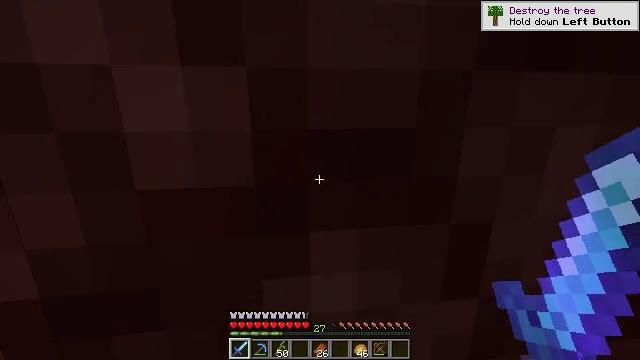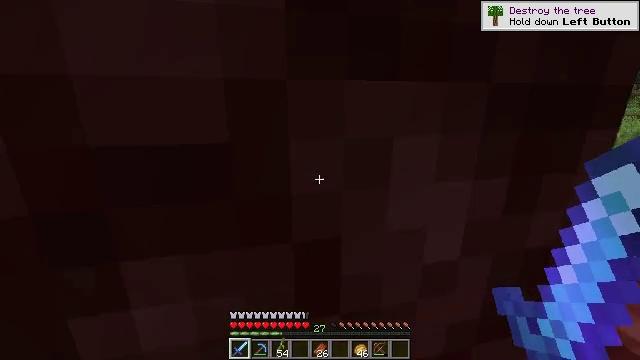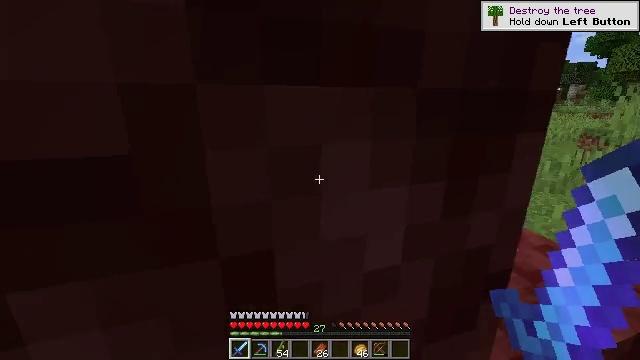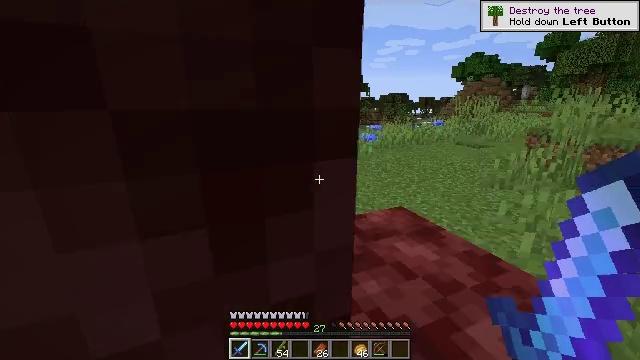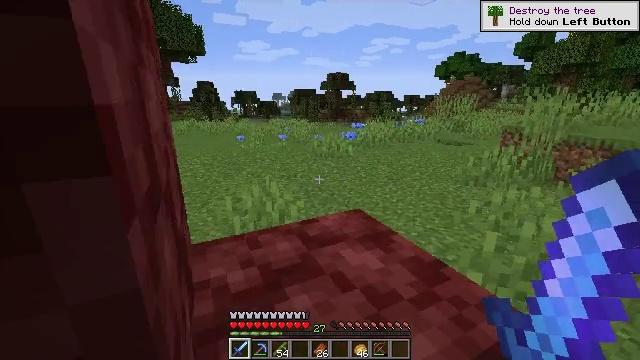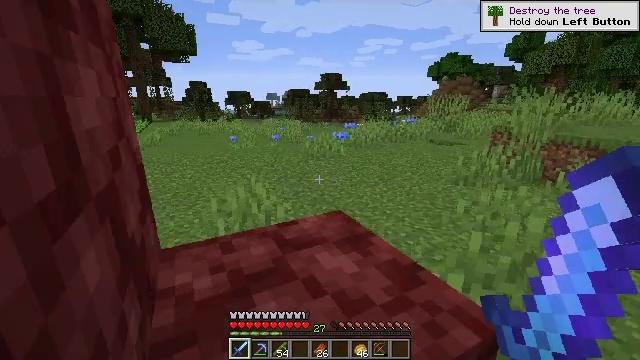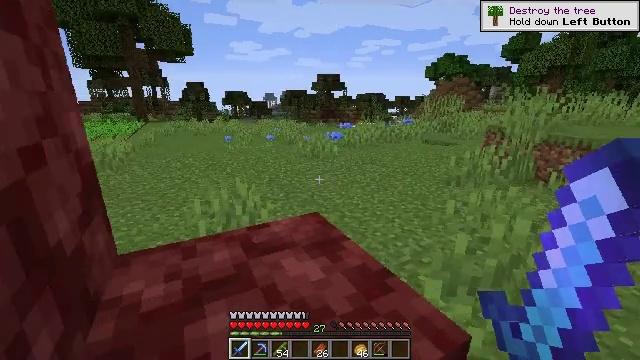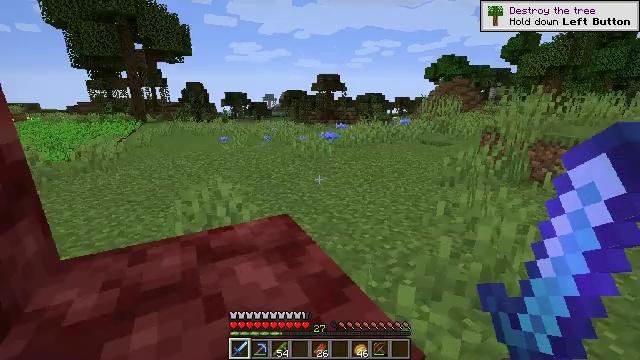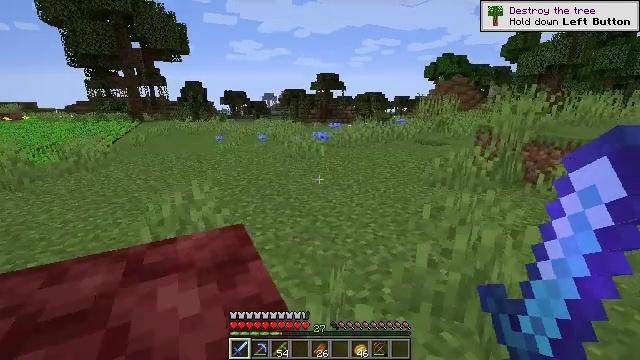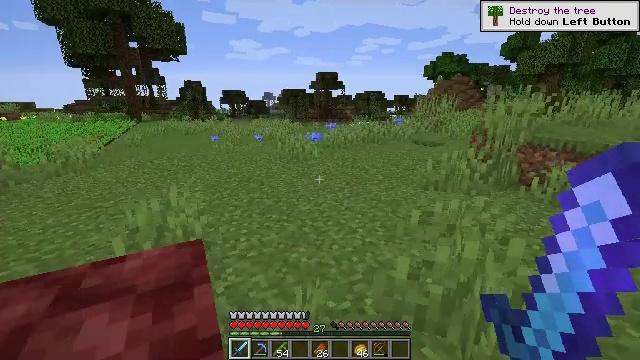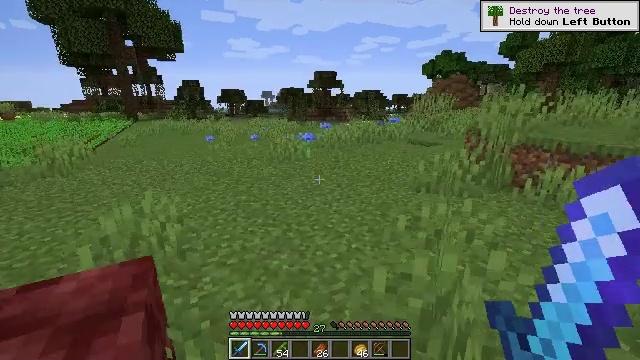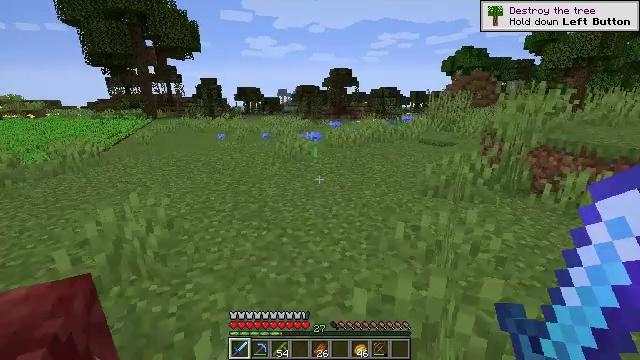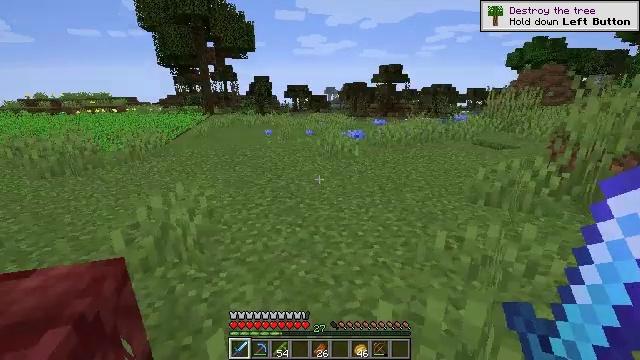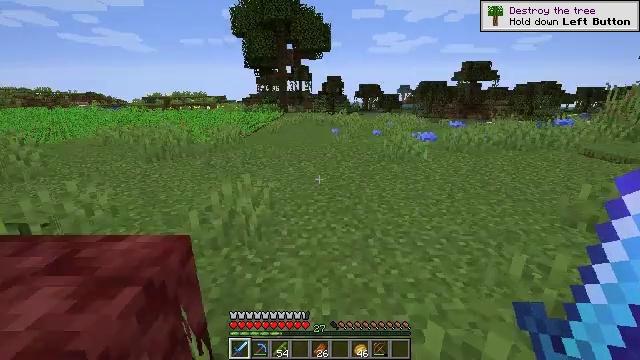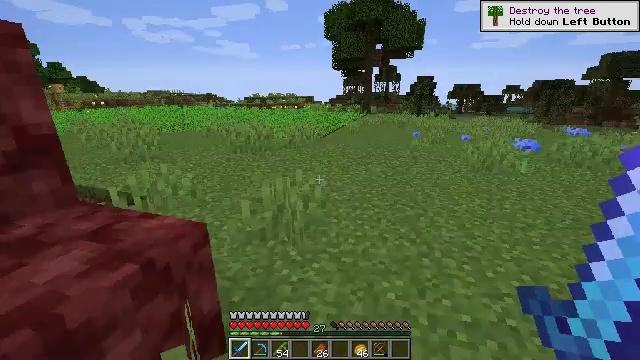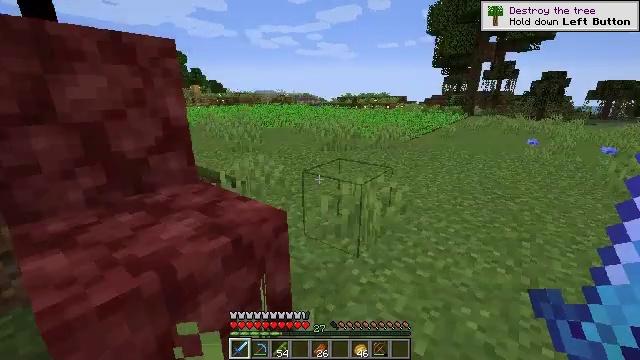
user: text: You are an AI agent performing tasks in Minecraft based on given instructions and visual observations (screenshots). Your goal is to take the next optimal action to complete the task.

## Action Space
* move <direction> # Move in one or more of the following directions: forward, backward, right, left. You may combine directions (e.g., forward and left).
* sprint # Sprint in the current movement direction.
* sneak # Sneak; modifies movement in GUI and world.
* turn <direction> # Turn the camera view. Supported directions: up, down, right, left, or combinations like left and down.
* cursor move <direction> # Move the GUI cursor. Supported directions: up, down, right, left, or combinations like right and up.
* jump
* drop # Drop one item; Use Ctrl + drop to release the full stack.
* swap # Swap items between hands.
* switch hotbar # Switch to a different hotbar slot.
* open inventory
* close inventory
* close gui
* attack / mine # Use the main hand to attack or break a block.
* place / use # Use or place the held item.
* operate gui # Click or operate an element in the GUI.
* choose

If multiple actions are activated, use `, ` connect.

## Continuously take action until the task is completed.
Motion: motion action
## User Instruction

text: Gather sugar cane for crafting.
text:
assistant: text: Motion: move forward and move right, turn right and down
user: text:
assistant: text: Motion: move forward and move right, turn right
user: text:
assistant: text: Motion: move forward and move right, turn right
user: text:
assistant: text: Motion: move forward and move right, turn right
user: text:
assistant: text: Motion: move forward and move right, turn right
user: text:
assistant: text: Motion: move forward and move right
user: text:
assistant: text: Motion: move forward and move right
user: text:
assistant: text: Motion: move forward and move right
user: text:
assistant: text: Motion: move forward and move right
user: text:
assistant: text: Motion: move forward and move right
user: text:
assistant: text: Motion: move forward and move right, turn left
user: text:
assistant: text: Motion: move forward and move right, turn left
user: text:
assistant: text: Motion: move forward and move right, turn left
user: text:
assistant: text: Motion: move forward and move right, turn left
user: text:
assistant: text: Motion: move forward, turn left
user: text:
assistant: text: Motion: move forward, turn left
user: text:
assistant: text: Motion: move forward, turn left
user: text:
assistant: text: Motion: move forward, turn left, jump
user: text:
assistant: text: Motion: move forward, turn left, jump
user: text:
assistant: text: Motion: move forward, turn left, jump
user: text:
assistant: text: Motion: move forward, turn left, jump
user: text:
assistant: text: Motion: move forward, turn left
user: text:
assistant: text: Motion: move forward, turn left
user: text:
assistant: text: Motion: move forward, turn left
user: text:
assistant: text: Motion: move forward
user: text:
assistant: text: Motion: move forward
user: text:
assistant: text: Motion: move forward
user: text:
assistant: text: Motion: move forward, turn left, jump
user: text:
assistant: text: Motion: move forward, jump
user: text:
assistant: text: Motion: move forward, jump